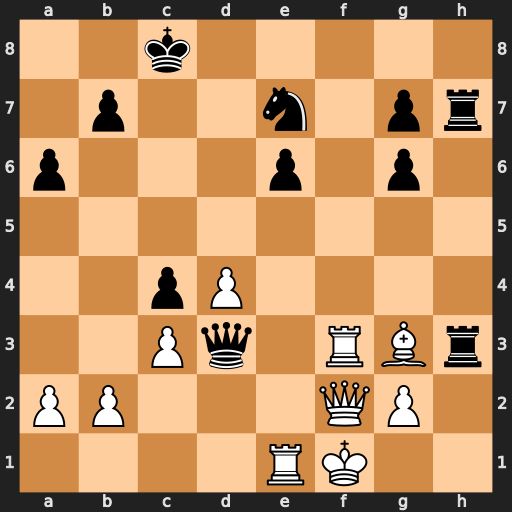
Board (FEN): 2k5/1p2n1pr/p3p1p1/8/2pP4/2Pq1RBr/PP3QP1/4RK2
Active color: w
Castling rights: -
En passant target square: -
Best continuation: Rxd3 Rh1+ Ke2